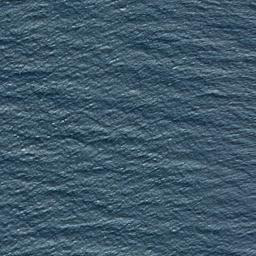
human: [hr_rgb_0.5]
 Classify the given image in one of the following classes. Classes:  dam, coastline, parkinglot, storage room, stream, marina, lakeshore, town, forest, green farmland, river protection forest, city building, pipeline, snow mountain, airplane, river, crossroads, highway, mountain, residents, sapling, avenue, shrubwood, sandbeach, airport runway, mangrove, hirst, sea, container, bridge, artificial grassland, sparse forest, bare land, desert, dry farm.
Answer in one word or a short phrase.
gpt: sea